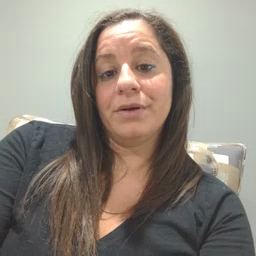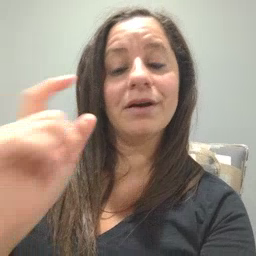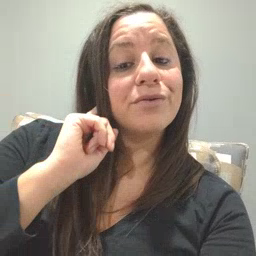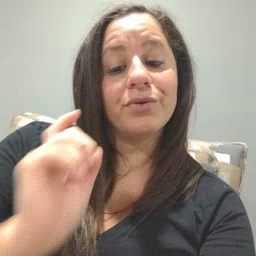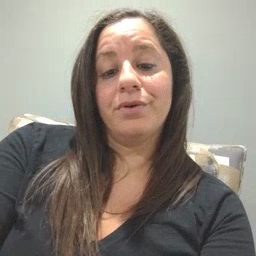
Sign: ear